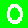
Digit: 0